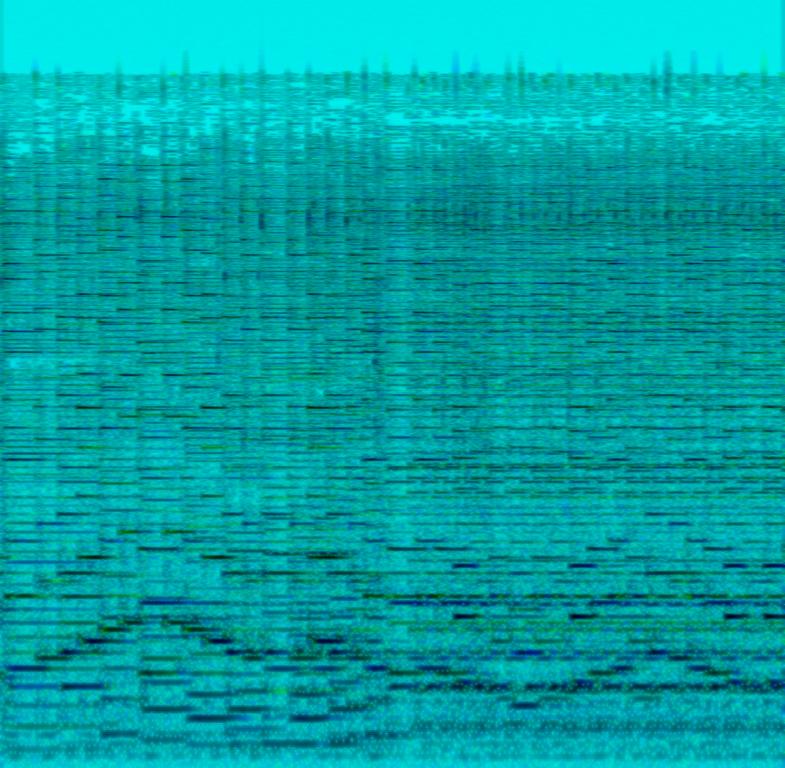
This is a classical music piece from the baroque era. The piece is being performed by a harpsichord. There is a mysterious atmosphere and a medieval feel to this piece. The music could fit very well in the soundtrack of a gothic horror movie, especially where we are witnessing a scene of exposition.